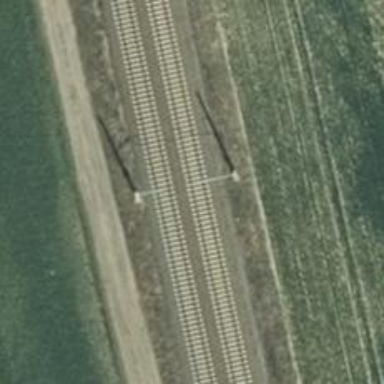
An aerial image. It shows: Milestone along the railway with catenary mast.